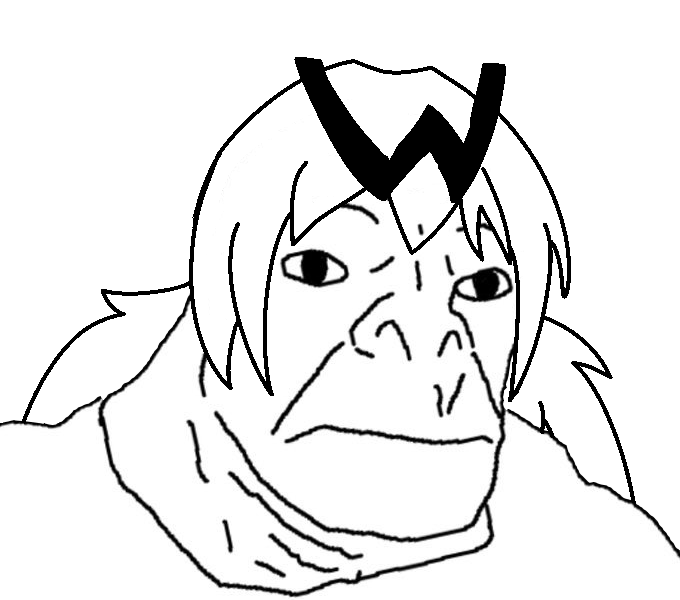
Label: 5_Craig